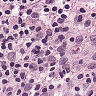
Metastatic tissue present: no